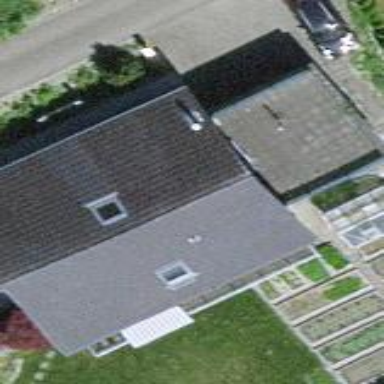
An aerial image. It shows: Residential building.